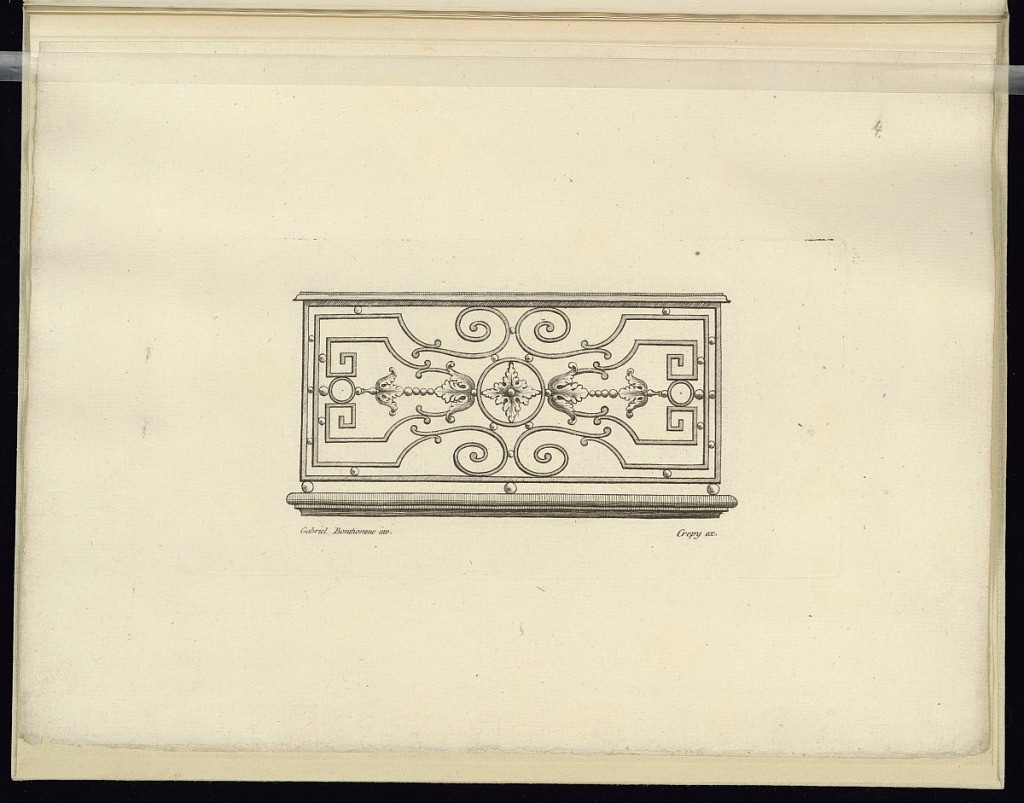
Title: Design for a Balustrade (Rail)
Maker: Gabriel Bonthomme, France, active ca. 1775
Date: ca. 1775
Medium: Etching on paper
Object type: Print
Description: Design for a wrought iron balcony rail (or section of a balustrade) featuring leaves, beads, rosette, scrolling and meandering bands. The plate is signed.